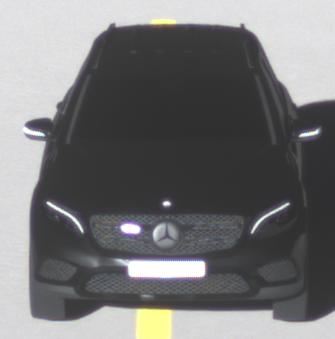
Make: Mercedes-Benz
Model: GLC 250
Detailed model: GLC (253)
Model produced from: 2015/09
Model produced until: 2018/05
Doors: 5
Color: black
Road condition: dry road
Daytime: sunrise or sunset
Contrast: high contrast